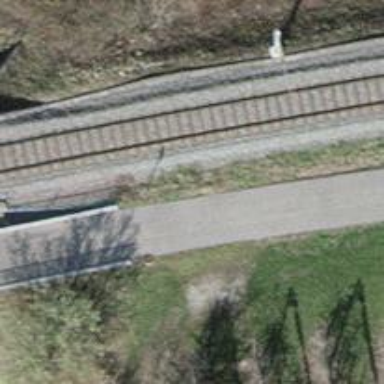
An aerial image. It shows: Track with asphalt surface and grade1 track type. It is bridge designed for agricultural vehicles like motorcars.